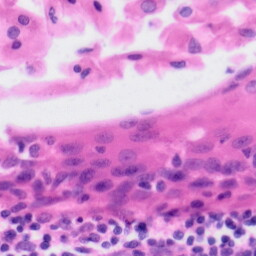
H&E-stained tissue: Tonsil